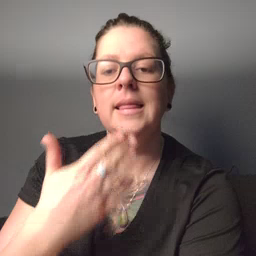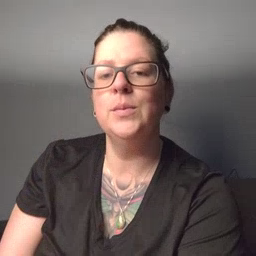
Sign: thankyou